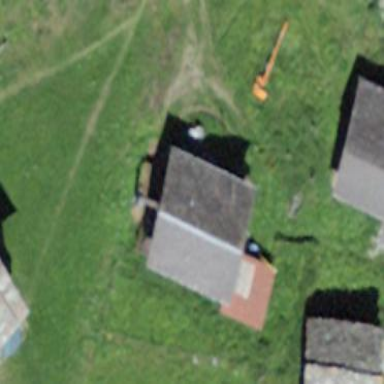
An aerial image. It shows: Barn.